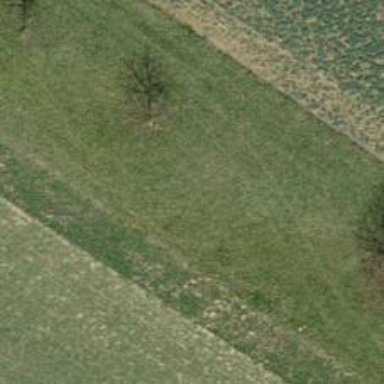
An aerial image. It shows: Deciduous tree with mixed leaves.